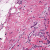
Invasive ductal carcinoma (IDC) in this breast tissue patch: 0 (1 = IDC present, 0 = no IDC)